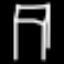
Label: chair